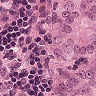
Metastatic tissue present: yes